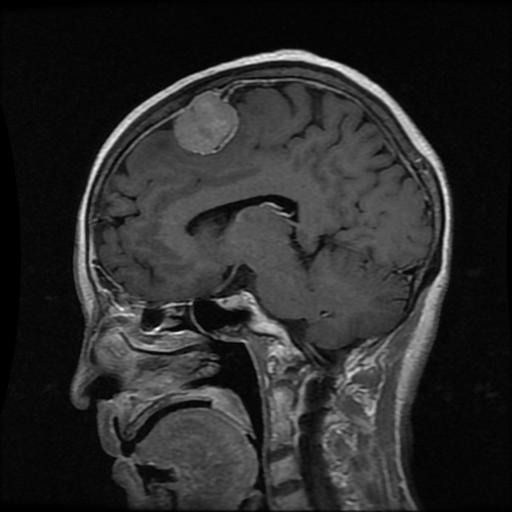
Label: meningioma